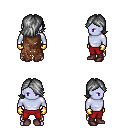
a pixel art fantasy rpg character, male body template, dark elf, purple skin, brown tattered cape, red pants, gray swoop hairstyle, gold gloves, maroon shoes, four views (front, back, left, right), 2x2 character sprite sheet, small pixel art, hard edges, no anti-aliasing